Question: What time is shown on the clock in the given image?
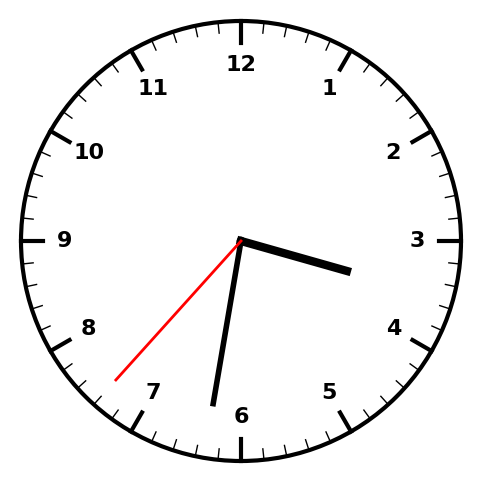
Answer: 03:31:37